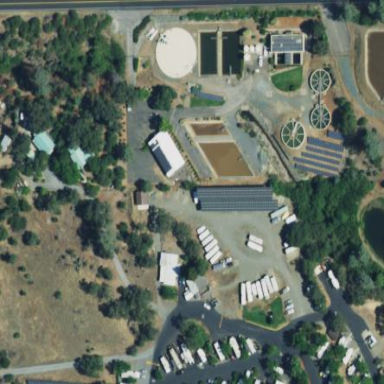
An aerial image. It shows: Wastewater plant.